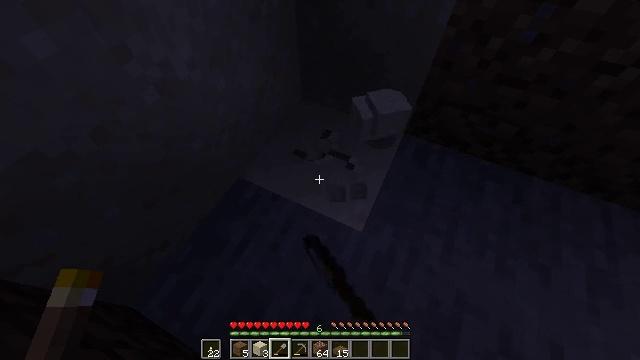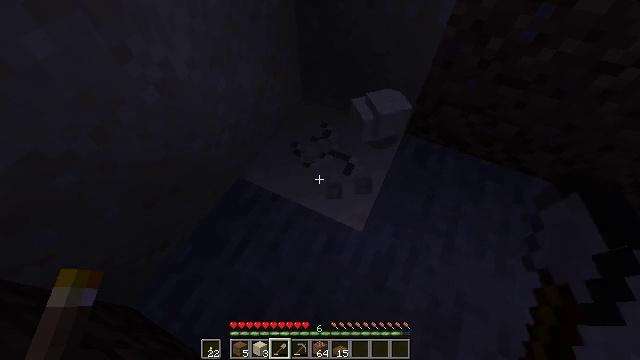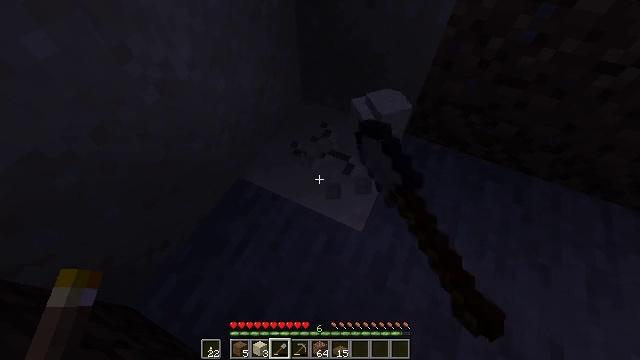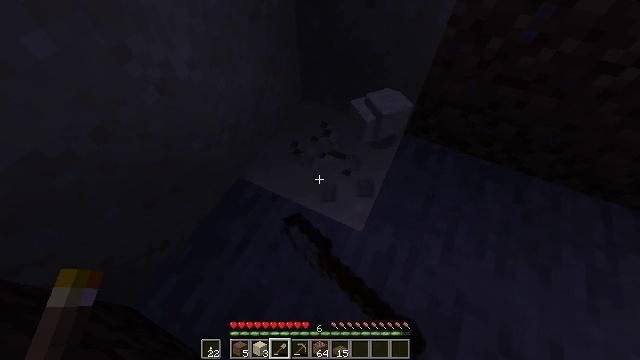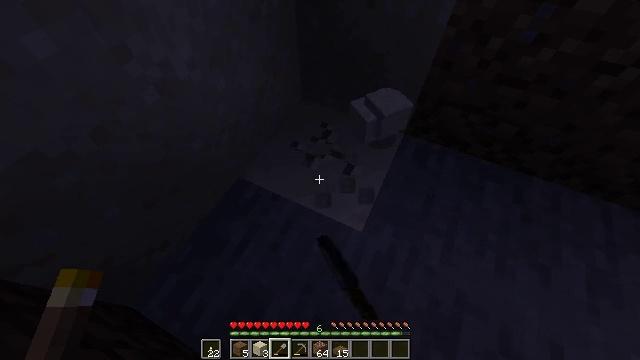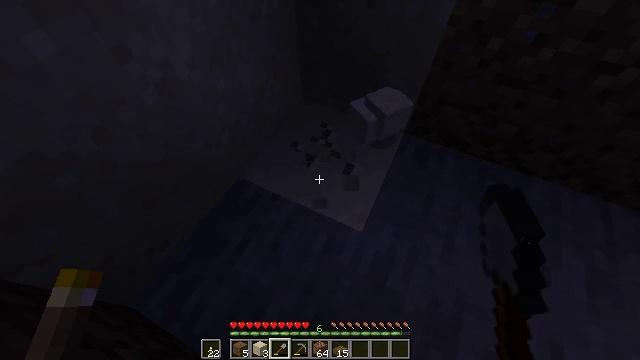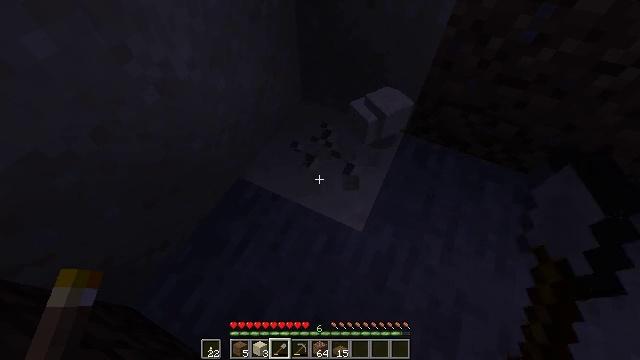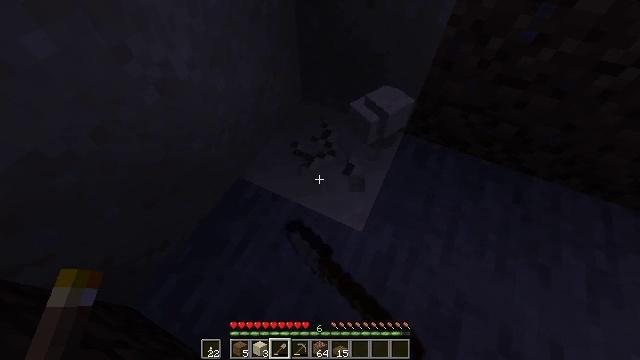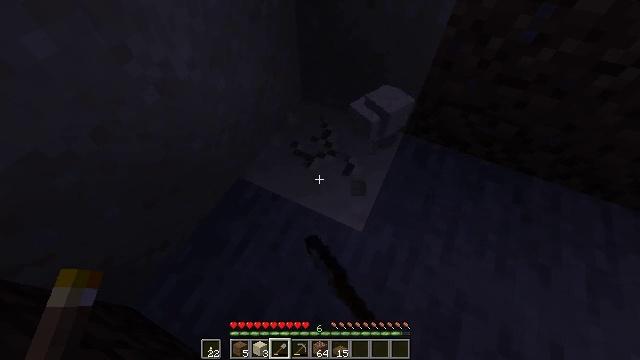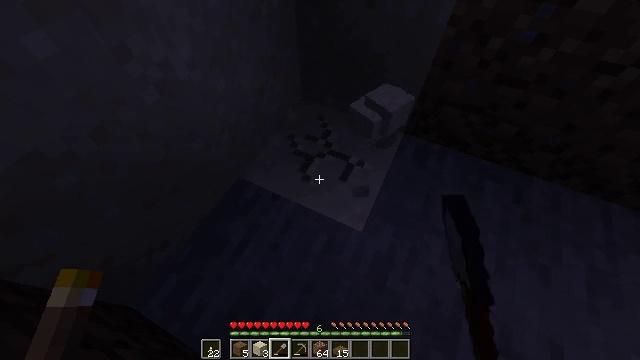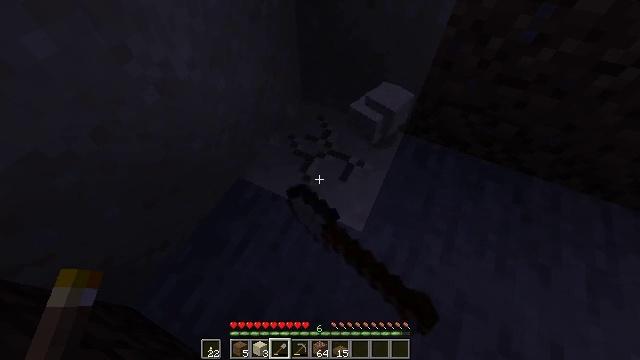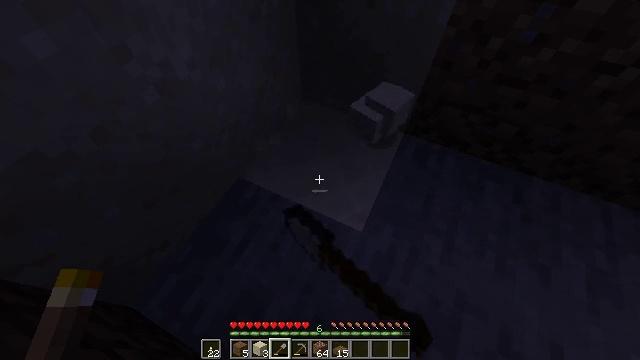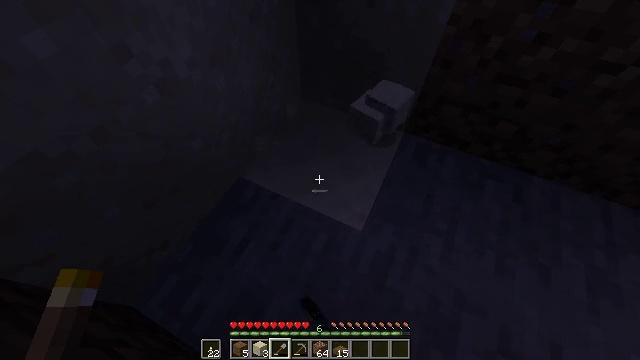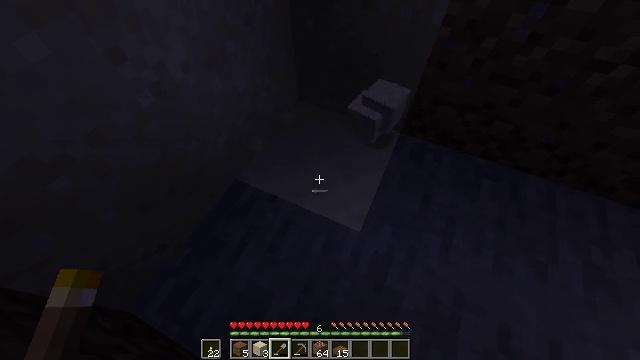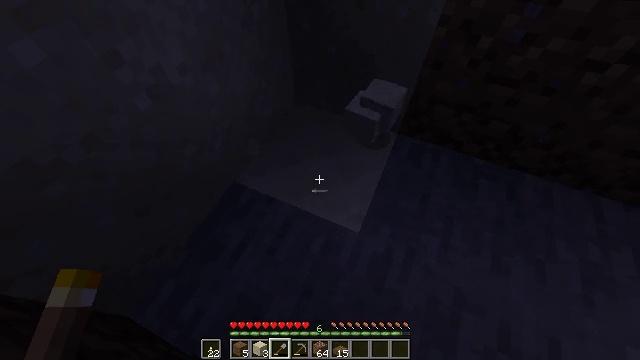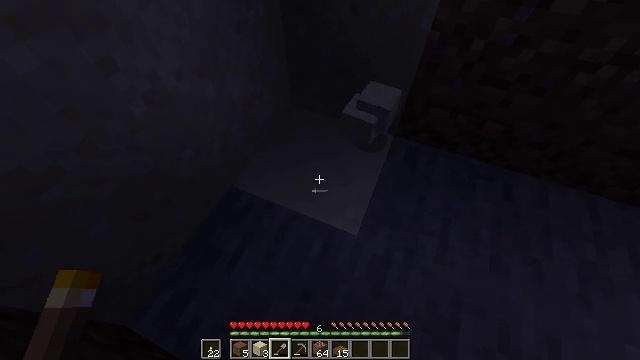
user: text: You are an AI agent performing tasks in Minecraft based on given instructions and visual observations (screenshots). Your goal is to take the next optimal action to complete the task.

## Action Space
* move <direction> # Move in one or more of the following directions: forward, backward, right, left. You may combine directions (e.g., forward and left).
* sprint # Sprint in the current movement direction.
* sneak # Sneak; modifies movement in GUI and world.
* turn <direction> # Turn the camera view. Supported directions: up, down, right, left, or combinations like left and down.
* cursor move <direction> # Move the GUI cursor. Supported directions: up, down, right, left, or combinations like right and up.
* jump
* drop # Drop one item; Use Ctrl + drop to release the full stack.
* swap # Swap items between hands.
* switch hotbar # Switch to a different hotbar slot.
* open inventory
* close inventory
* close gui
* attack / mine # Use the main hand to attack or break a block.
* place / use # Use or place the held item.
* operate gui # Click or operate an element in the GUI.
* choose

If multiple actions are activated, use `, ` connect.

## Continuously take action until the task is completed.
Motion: motion action
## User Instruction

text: Break spruce planks from a structure.
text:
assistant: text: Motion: attack / mine
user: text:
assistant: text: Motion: attack / mine
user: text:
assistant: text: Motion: attack / mine
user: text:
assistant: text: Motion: attack / mine
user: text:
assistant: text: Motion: attack / mine
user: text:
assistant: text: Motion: attack / mine
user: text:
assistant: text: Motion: attack / mine
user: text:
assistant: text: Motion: attack / mine
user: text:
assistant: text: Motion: attack / mine
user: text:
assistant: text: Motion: attack / mine
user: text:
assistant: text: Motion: no_op
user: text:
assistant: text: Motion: no_op
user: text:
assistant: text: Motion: turn right
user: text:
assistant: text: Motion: no_op
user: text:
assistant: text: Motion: turn right
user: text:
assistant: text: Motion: no_op
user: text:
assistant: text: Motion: no_op
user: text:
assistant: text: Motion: no_op
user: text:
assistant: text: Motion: no_op
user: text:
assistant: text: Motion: no_op
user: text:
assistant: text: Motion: attack / mine
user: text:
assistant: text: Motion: attack / mine
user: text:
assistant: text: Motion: attack / mine
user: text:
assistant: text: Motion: attack / mine
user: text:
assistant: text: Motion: attack / mine
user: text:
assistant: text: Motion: attack / mine
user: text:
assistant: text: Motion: attack / mine
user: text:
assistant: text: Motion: attack / mine
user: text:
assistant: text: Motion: attack / mine
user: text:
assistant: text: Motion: attack / mine